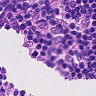
Metastatic tissue present: no